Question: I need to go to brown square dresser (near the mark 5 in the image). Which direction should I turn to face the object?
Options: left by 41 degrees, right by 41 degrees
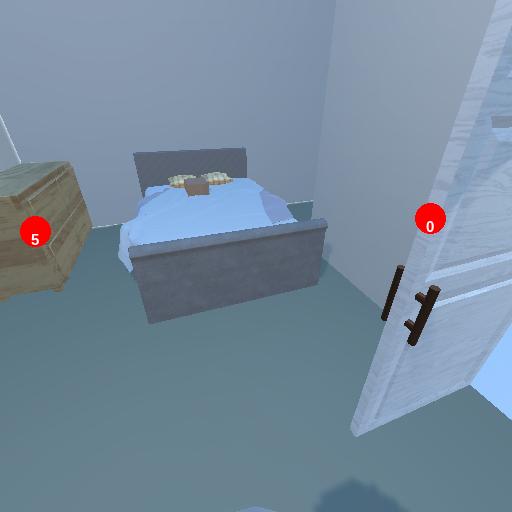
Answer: left by 41 degrees